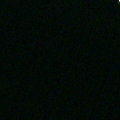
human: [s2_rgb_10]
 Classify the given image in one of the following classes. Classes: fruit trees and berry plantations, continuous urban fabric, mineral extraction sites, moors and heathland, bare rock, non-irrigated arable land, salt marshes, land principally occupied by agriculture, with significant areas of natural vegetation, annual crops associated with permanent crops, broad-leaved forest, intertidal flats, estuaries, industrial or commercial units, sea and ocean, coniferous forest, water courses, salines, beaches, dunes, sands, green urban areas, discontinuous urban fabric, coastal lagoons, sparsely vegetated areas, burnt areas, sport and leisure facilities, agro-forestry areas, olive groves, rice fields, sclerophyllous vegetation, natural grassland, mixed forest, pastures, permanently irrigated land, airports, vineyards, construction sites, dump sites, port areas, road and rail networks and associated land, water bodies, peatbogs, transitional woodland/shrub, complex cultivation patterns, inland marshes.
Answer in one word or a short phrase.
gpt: sea and ocean